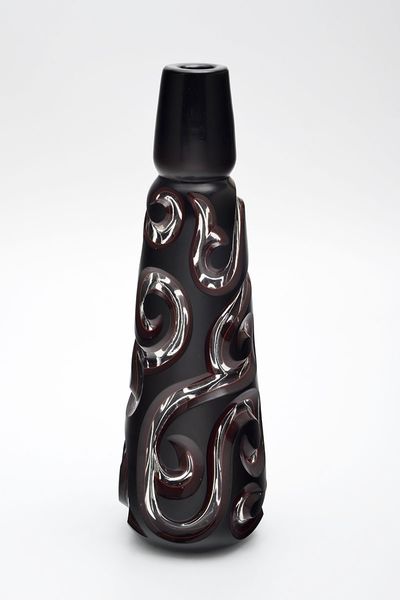
Titel: Vase 'Brique Taillé'
Künstler: Emile Gallé
Standort: Hamburg
Institution: Museum für Kunst und Gewerbe Hamburg
Schlagwörter: glas, vase, jugendstil, geschnitten, kristallglas, art nouveau, blei, stile liberty, zierobjekte, stile floreale, überfangen